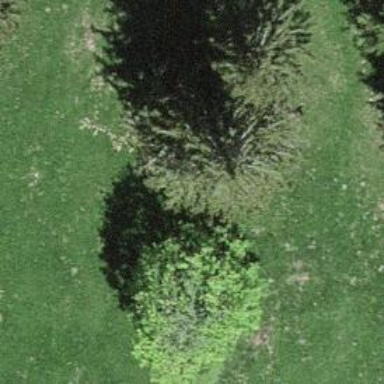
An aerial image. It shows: Single tag "natural: tree."